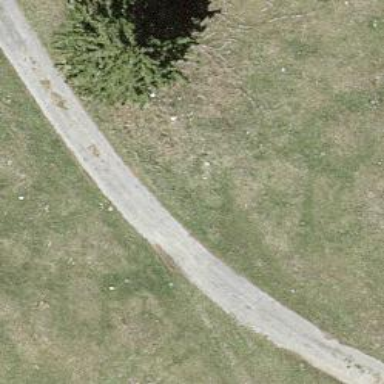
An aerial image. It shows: Paved track road with grade1 track type.